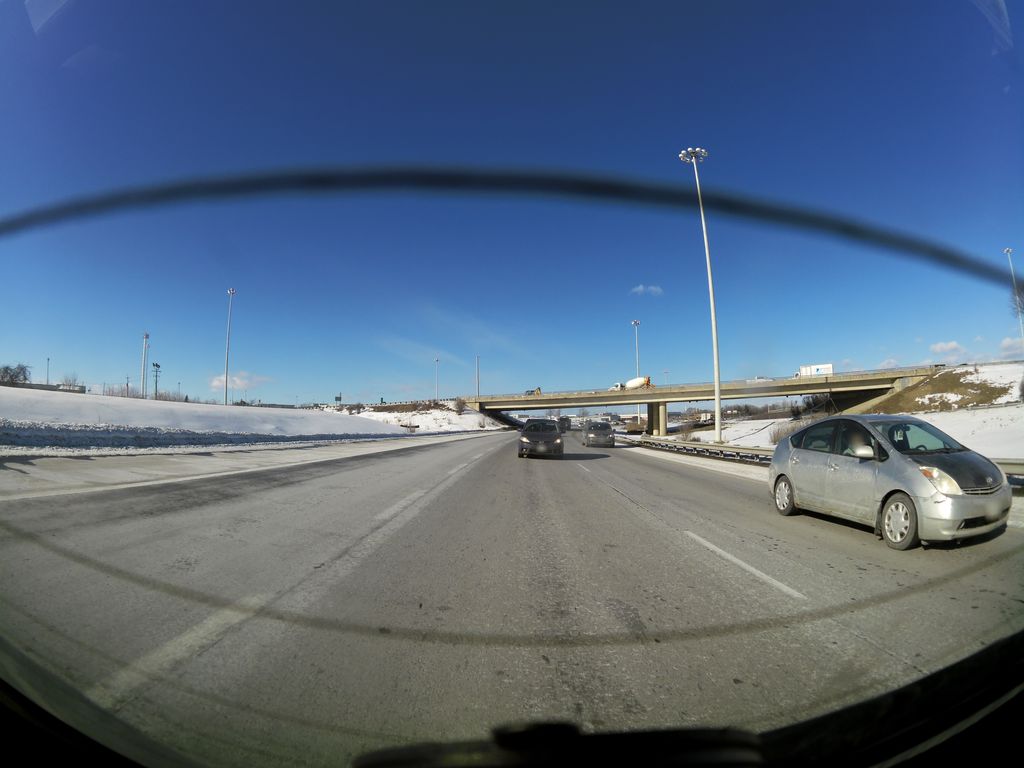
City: ottawa-gatineau